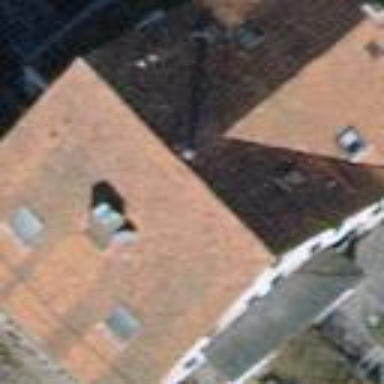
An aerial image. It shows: Building with tiled roof.